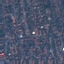
Land use / land cover class: Residential